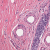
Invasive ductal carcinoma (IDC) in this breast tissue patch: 0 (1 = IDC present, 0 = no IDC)